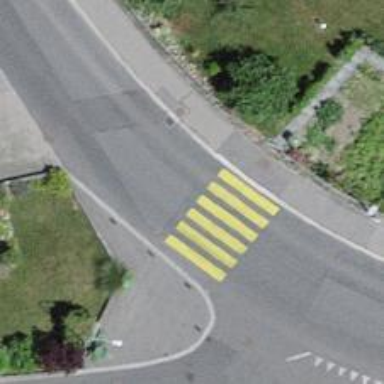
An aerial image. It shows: Uncontrolled zebra crossing with notable zebra markings.